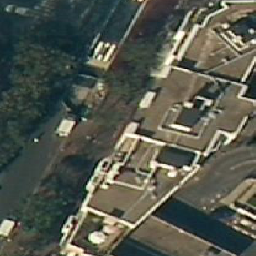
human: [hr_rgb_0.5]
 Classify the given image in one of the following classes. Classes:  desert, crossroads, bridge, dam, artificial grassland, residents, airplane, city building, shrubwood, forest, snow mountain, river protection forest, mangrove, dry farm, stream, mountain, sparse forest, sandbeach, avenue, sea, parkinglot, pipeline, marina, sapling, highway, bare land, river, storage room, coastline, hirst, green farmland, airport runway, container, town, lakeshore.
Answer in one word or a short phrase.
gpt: city building